Question: I want to set a border to my block element as the following:

I.e. I want to set a yellow solid border and black dashed border which located over the yellow solid. How to do it?
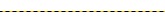
Answer: Give your element a yellow border, then use a pseudo element to create the dashed border:
'''
div {
position: relative;
border-bottom: 1px solid yellow;
}
div:after {
content: '';
position: absolute;
left: 0;
right: 0;
top: 100%;
border-bottom: 1px dashed #666;
}
'''
Here's the fiddle: <URL>